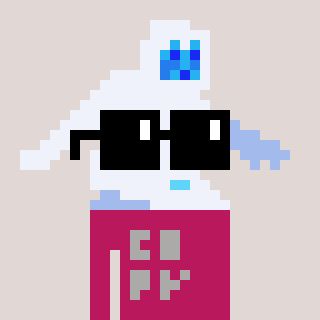
a pixel art character with square black sunglasses, a yeti-shaped head and a darkpink-colored body on a warm background